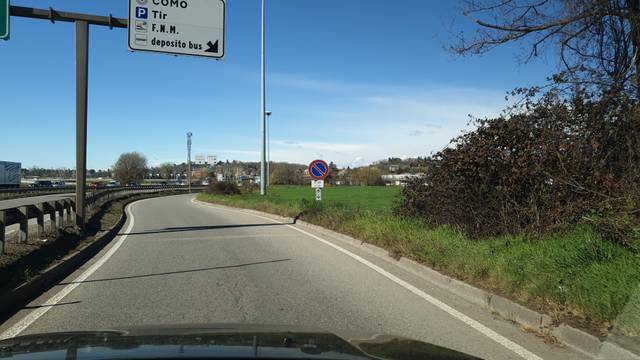
Region: Italy
Coordinates: 45.784, 9.057